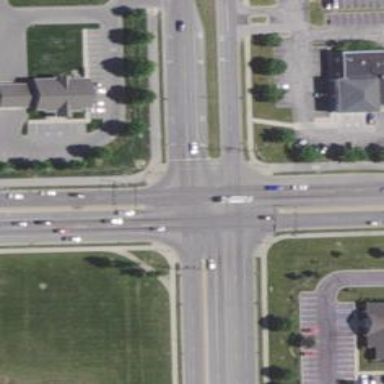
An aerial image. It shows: Marked road crossing.